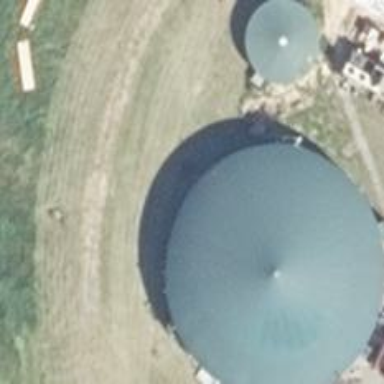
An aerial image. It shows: Storage tank that is man-made.